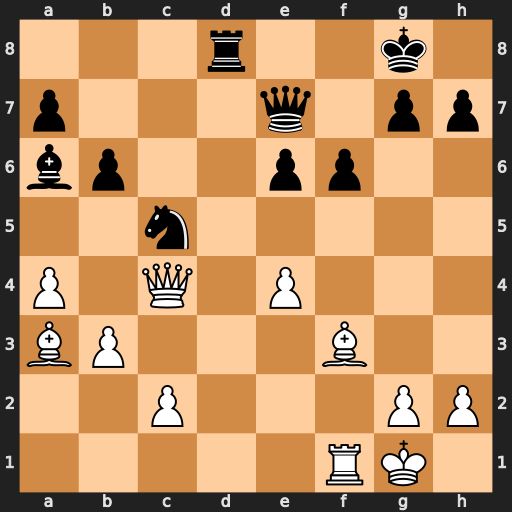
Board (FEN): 3r2k1/p3q1pp/bp2pp2/2n5/P1Q1P3/BP3B2/2P3PP/5RK1
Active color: w
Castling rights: -
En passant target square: -
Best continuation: Qxa6 Nxa6 Bxe7